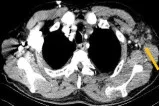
Enhanced MRI of the abdomen showed enlarged retroperitoneal lymph nodes (G, H).
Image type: radiology (ct)